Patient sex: M
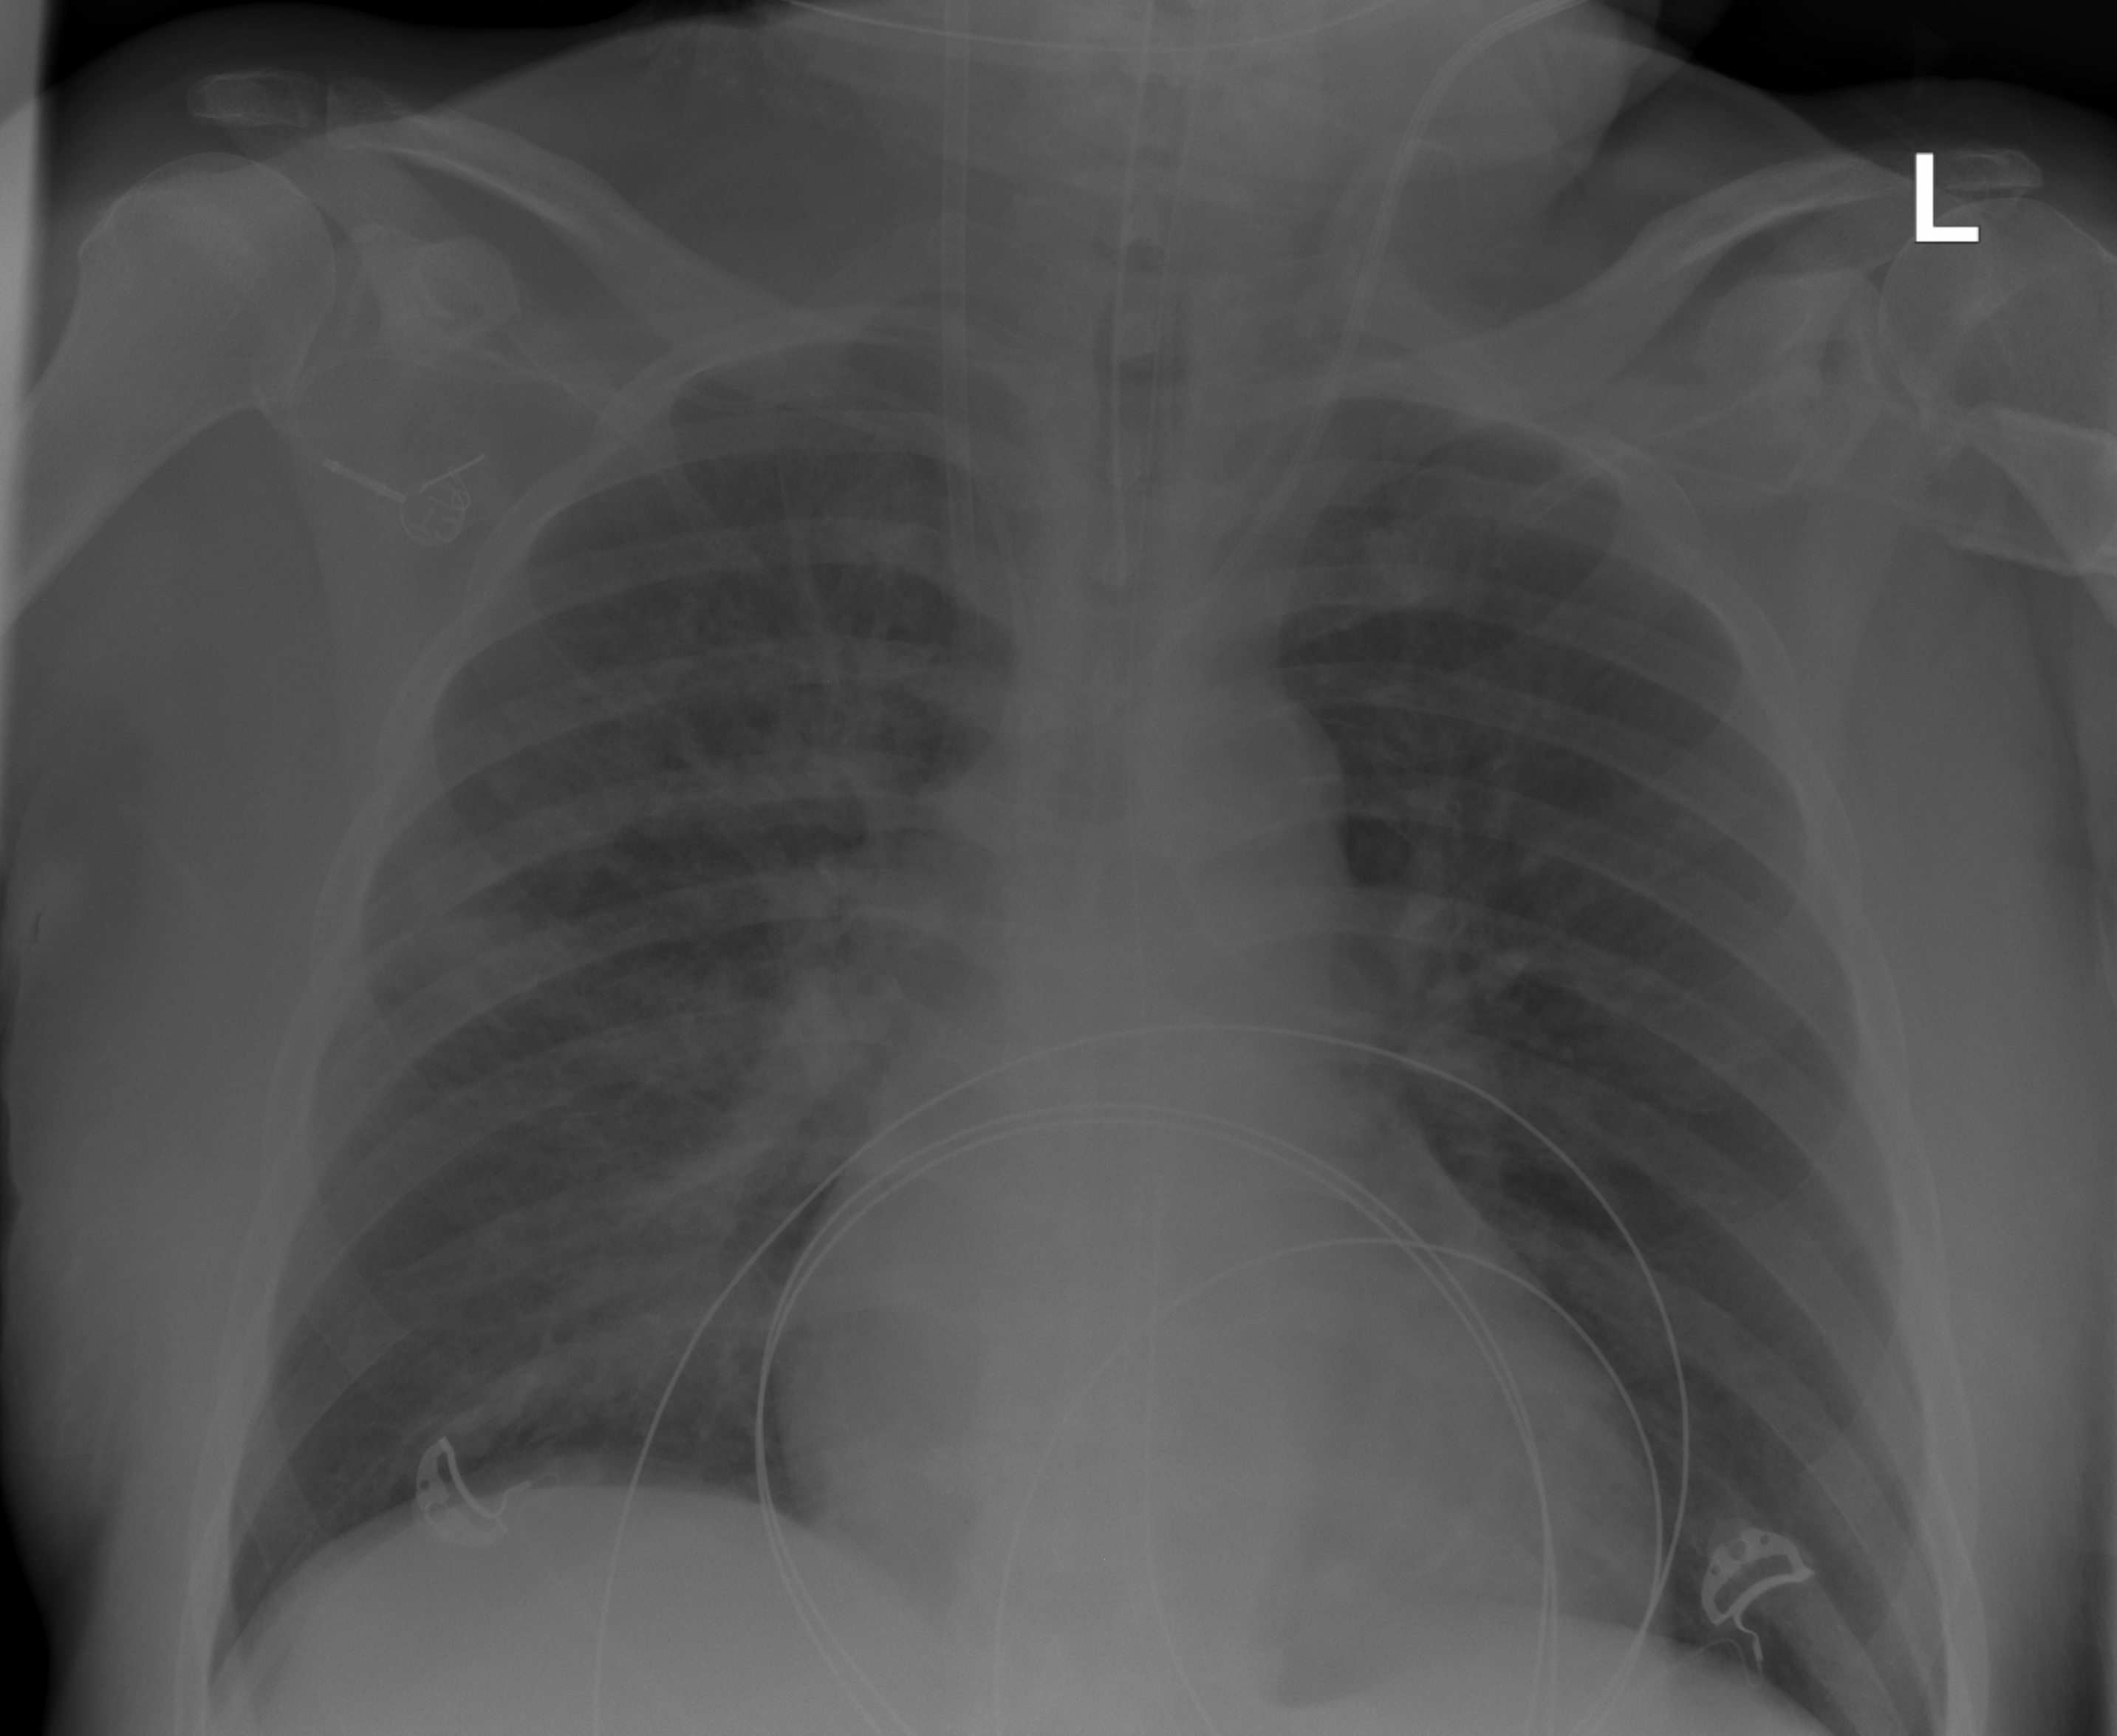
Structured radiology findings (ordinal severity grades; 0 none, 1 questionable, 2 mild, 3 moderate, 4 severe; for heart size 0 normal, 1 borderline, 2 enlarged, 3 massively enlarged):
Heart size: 0
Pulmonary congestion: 2
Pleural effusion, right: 0
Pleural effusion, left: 0
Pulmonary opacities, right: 3
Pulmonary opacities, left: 0
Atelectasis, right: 2
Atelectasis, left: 0